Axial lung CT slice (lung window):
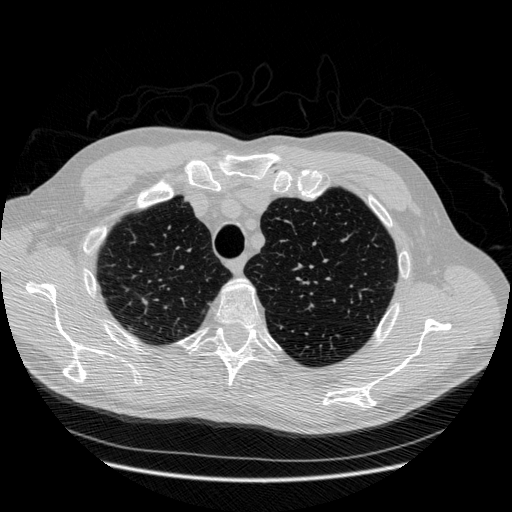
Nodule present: no